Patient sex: M
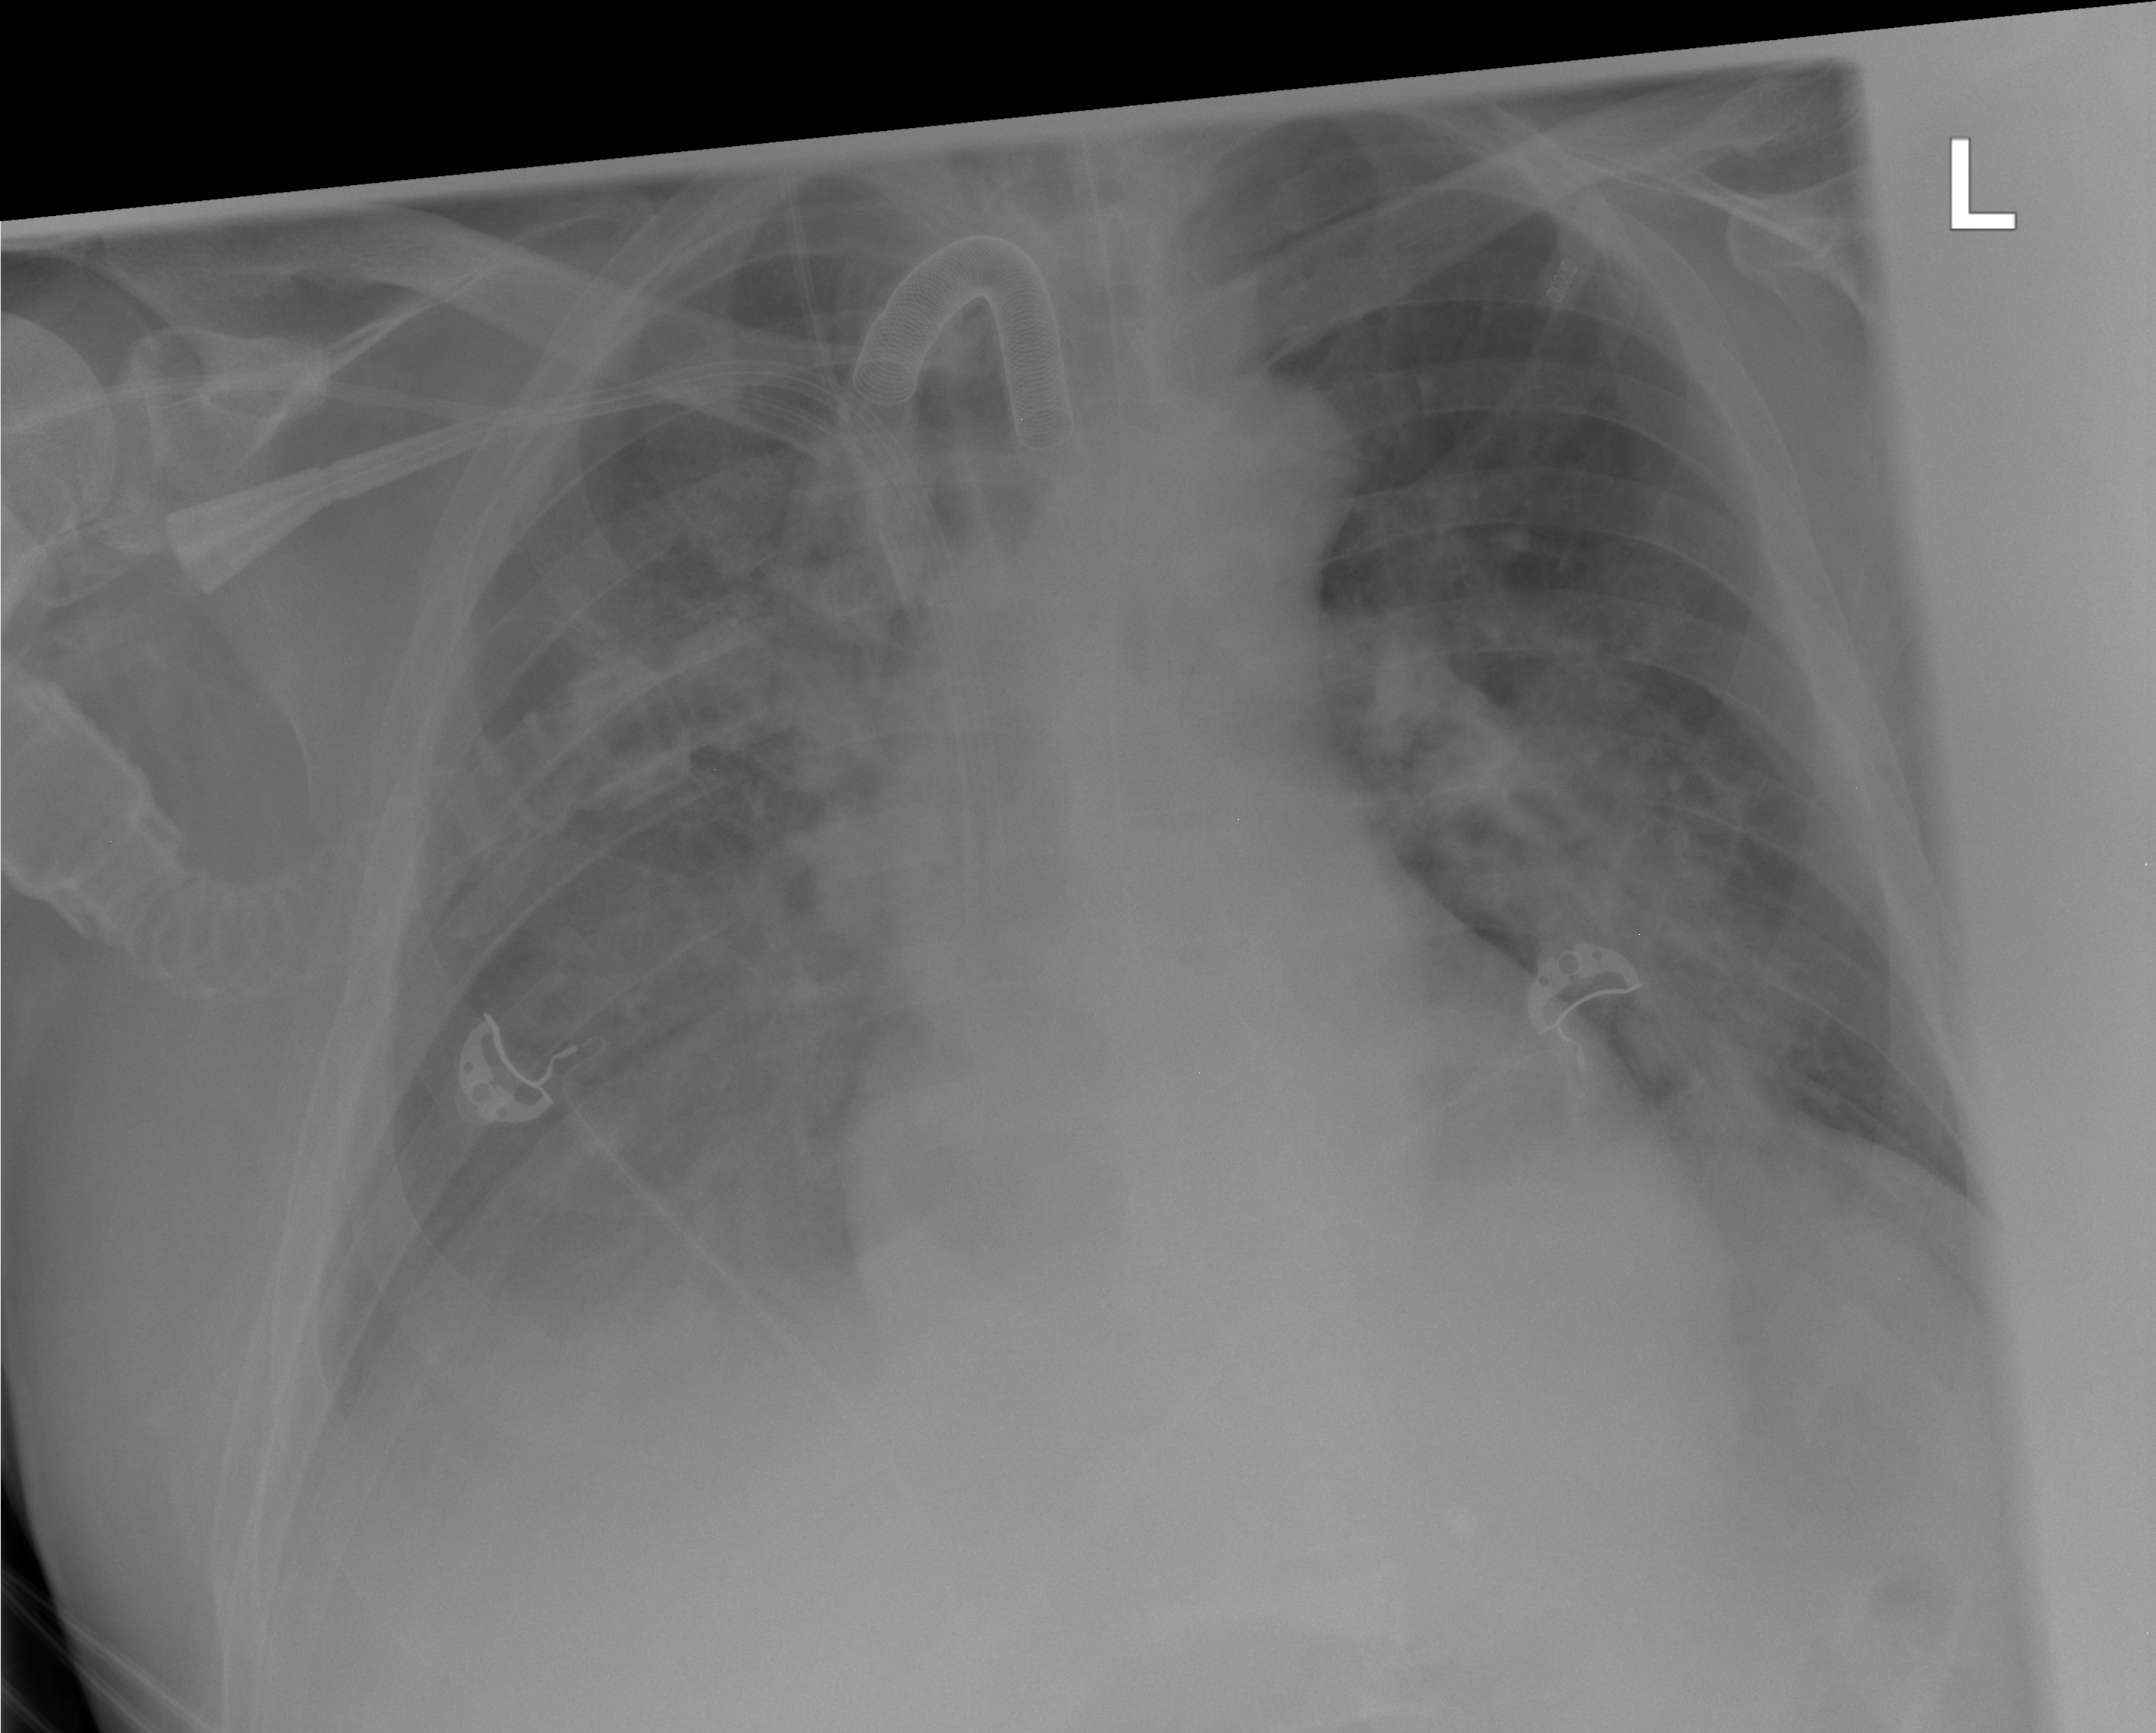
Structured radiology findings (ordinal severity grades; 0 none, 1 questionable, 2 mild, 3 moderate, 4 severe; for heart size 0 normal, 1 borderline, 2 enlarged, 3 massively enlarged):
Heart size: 0
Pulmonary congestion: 0
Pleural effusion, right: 2
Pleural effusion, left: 0
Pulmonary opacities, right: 1
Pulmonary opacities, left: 2
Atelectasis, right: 1
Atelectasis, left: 2